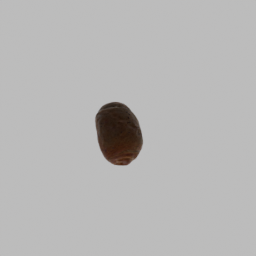
Label: nature